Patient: sex M, age 81
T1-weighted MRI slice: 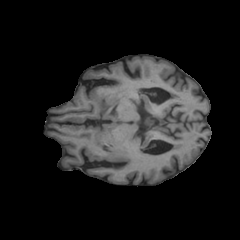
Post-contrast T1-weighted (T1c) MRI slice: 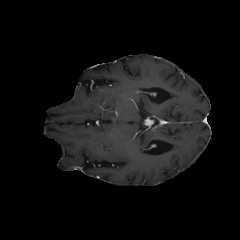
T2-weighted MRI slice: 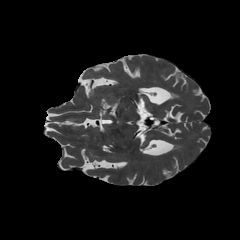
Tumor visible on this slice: no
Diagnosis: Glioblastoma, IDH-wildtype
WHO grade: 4